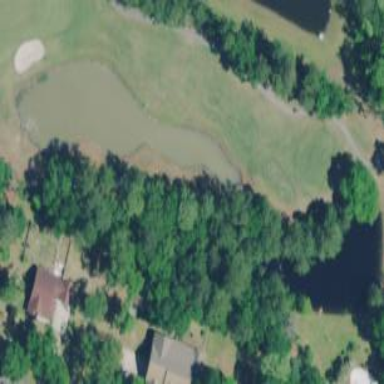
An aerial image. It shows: Water hazard on golf course. The hazard is natural water feature.